Field crop: maize
Growth stage: 2
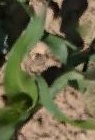
Species: maize